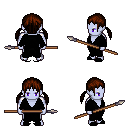
a pixel art fantasy rpg character, male body template, dark elf, purple skin, black robe, teal pants, brown twin-tailed hairstyle, black slippers, spear, four views (front, back, left, right), 2x2 character sprite sheet, small pixel art, hard edges, no anti-aliasing